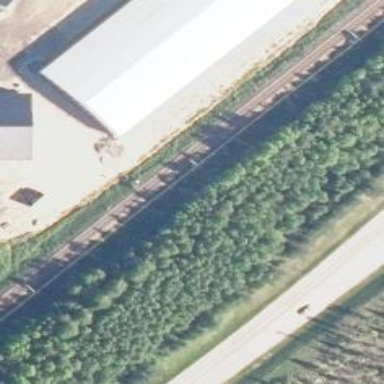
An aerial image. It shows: Continuous rail railway with electrified contact line.